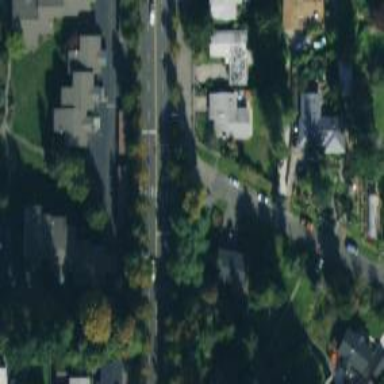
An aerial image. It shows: Primary highway with separate sidewalk.